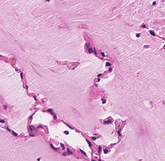
Tumor epithelial tissue: no
Tumor-associated stroma tissue: no
Normal tissue: yes